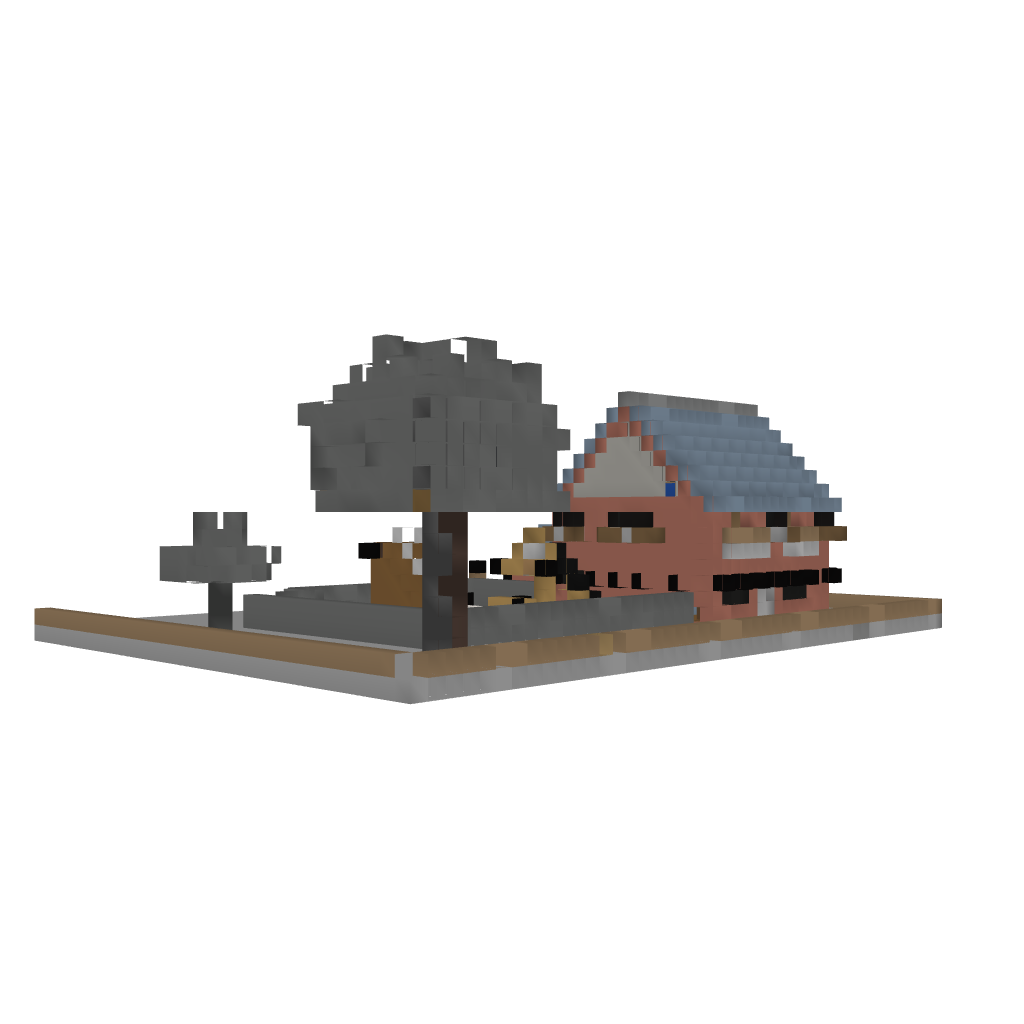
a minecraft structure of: rustic house